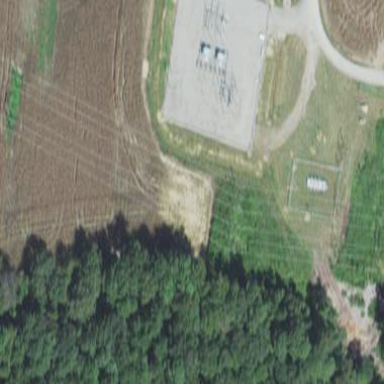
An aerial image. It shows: Distribution power substation secured by fence.